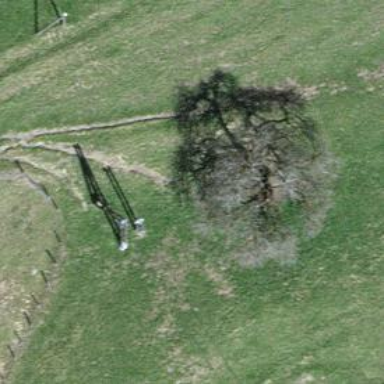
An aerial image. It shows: Minor power line.